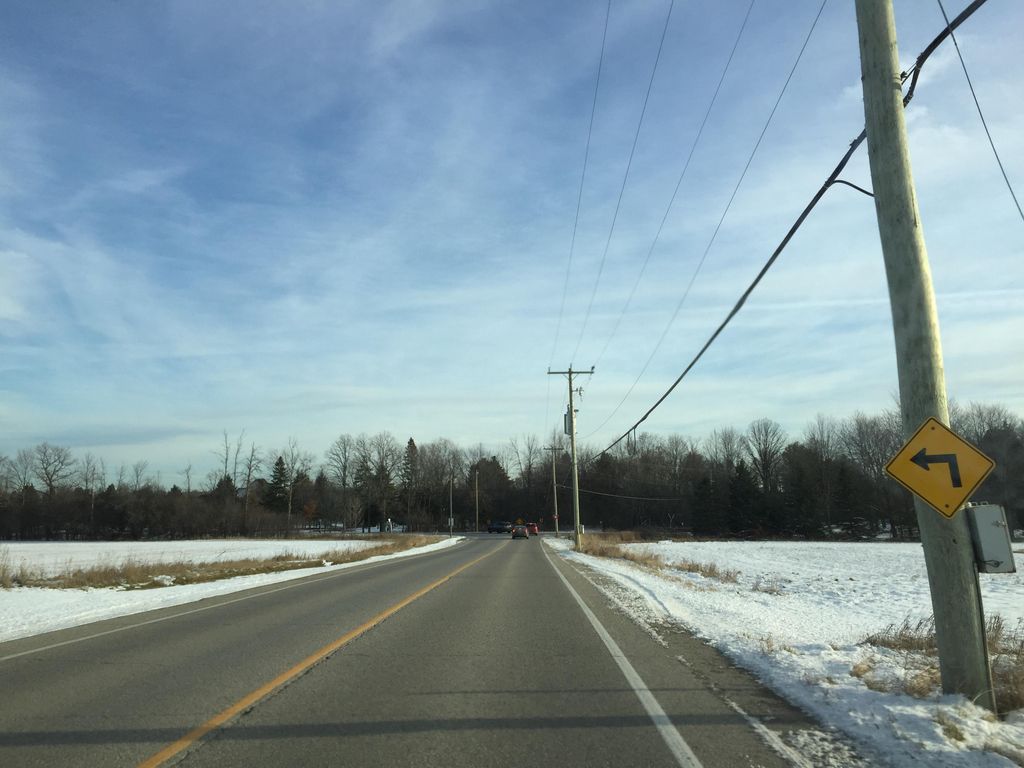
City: kitchener-waterloo